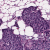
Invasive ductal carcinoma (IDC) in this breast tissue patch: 1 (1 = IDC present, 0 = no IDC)